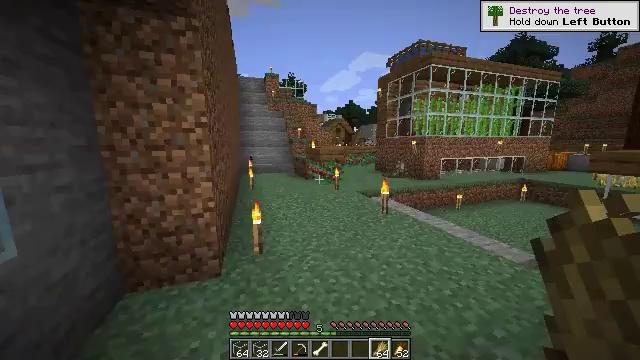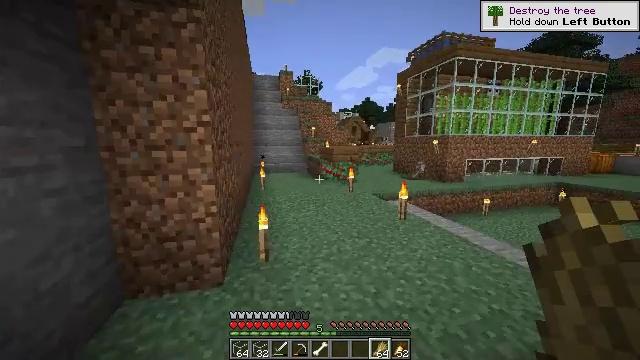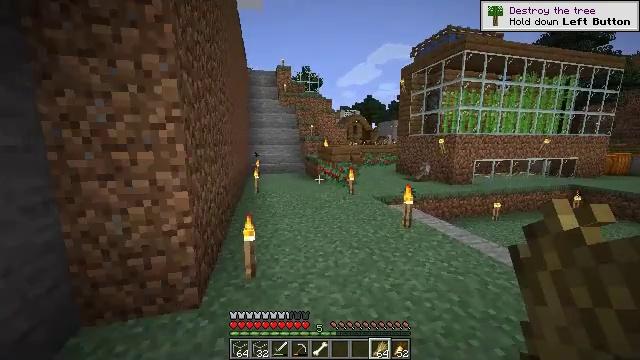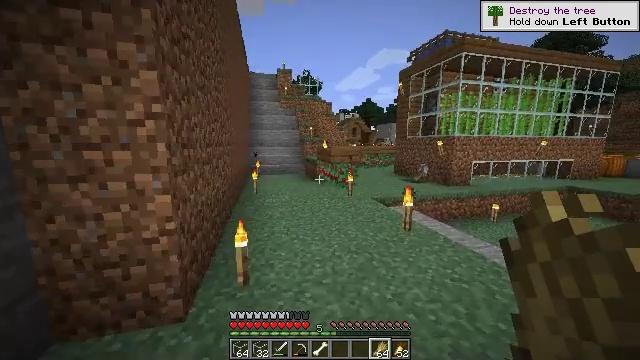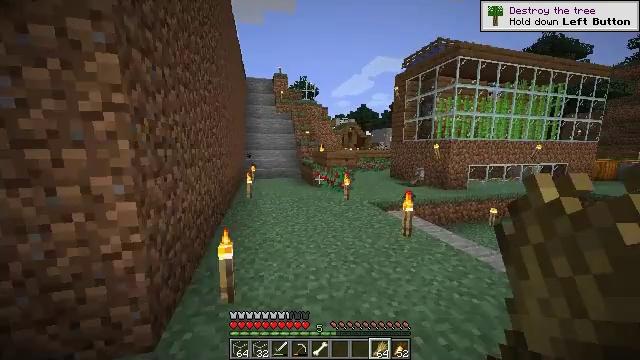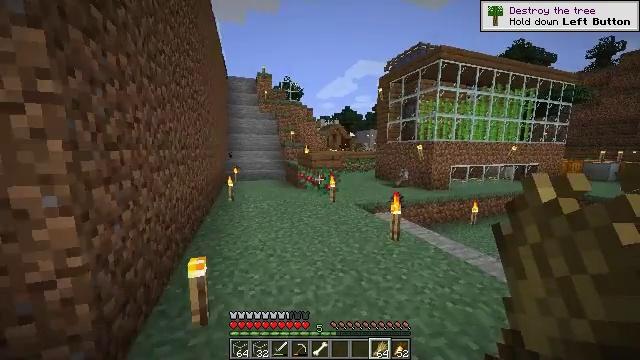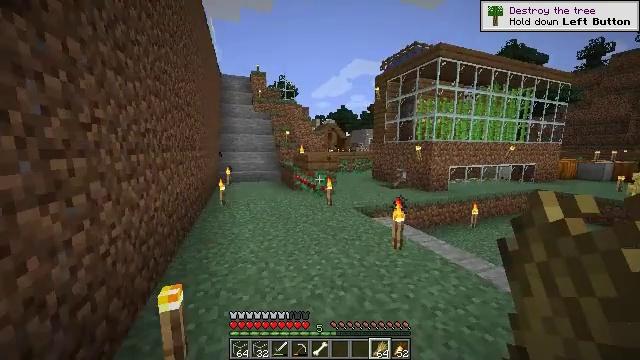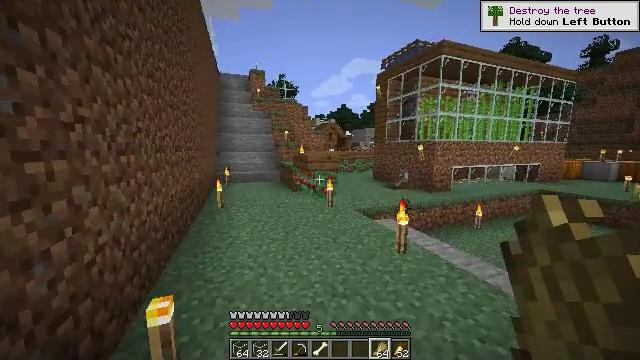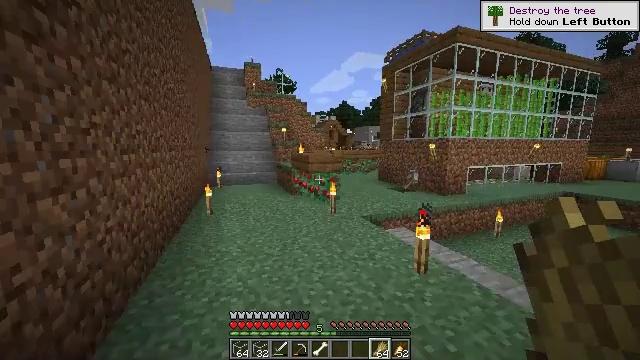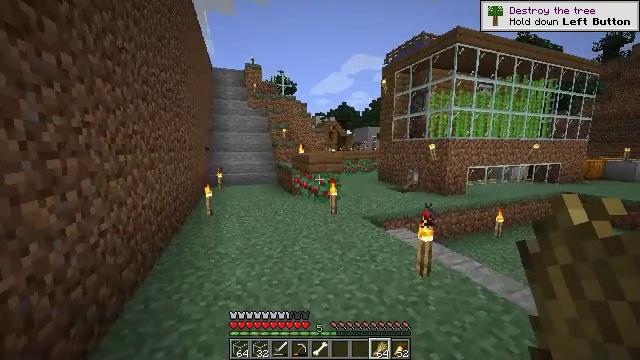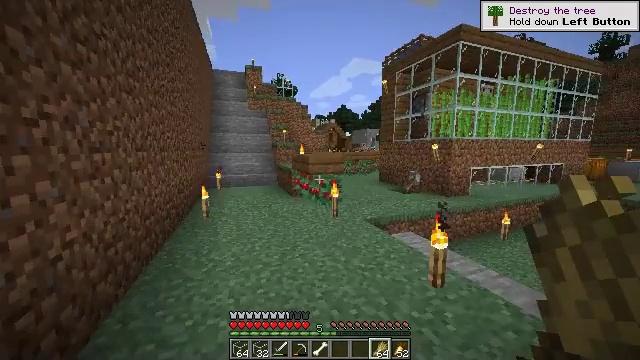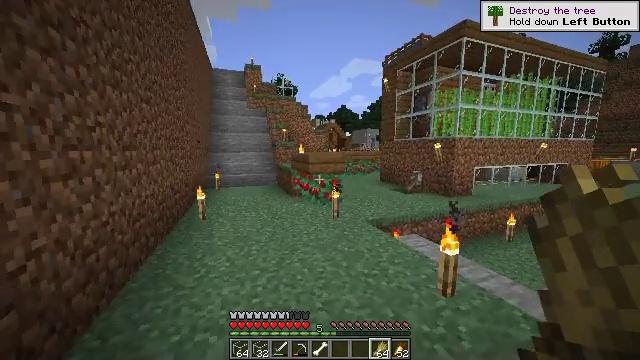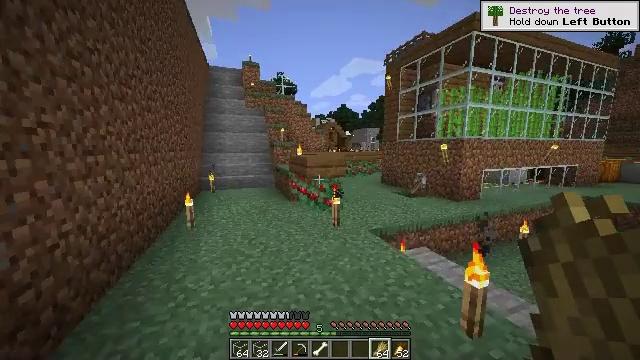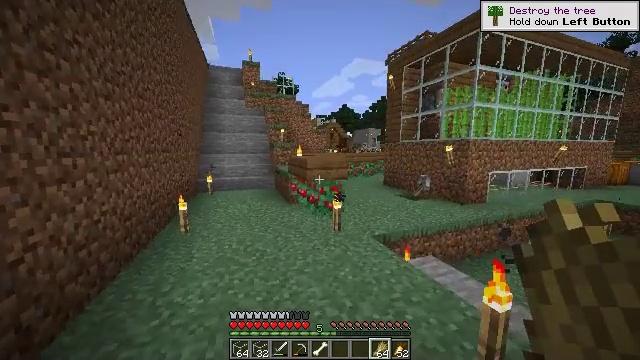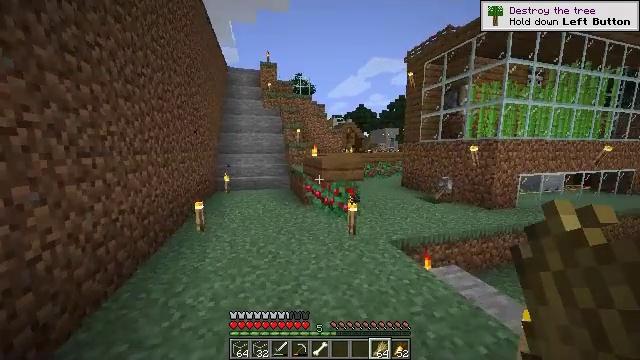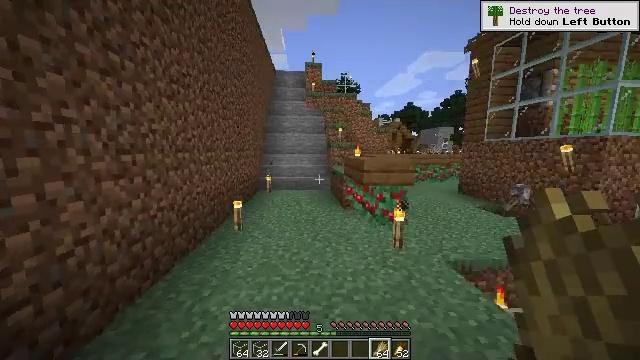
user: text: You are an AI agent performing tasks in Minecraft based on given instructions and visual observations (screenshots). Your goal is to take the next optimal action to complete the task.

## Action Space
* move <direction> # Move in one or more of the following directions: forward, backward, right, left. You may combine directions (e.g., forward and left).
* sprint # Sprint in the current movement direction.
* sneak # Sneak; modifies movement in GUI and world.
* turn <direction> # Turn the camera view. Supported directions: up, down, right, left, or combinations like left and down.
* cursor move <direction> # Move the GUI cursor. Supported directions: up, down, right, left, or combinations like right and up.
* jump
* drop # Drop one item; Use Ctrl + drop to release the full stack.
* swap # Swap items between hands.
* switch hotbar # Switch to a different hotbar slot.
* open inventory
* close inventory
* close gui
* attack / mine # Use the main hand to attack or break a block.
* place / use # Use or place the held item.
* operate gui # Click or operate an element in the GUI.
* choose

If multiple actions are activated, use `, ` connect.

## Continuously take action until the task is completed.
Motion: motion action
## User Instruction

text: Reclaim the spruce fence for reuse.
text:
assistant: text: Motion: move forward, turn left
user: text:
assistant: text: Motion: move forward
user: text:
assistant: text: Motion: move forward
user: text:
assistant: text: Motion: move forward, sprint
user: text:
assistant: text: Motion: move forward, sprint, turn right
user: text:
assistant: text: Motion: move forward, sprint, turn right
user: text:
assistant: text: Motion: move forward, sprint
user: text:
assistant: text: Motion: move forward
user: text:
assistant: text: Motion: move forward
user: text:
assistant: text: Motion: move forward
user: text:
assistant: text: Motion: move forward
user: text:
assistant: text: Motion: move forward
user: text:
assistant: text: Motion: move forward
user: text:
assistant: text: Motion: move forward, turn left
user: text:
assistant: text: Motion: move forward, turn left
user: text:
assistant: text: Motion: move forward, turn left
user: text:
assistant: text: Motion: move forward, turn left
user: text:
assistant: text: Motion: move forward, sprint
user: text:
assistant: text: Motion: move forward, sprint
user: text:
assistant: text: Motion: move forward, sprint
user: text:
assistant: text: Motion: move forward, sprint
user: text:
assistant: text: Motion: move forward, sprint
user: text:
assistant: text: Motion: move forward
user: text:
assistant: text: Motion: move forward
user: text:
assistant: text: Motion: move forward
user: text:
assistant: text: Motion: move forward
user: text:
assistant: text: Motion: move forward
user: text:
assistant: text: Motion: move forward
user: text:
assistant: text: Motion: move forward
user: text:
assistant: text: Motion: move forward, sprint